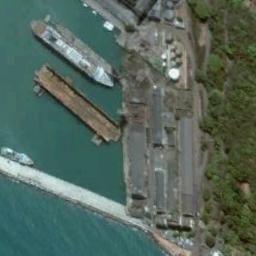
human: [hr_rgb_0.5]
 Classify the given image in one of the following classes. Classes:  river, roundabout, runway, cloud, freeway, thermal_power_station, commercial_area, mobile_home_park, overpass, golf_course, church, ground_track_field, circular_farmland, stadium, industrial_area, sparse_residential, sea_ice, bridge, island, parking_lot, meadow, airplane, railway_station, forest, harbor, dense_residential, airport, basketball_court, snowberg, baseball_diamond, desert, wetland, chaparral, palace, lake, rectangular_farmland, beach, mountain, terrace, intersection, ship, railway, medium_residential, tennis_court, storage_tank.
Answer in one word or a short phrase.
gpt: ship